Field crop: maize
Growth stage: 2
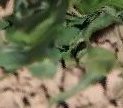
Species: maize